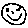
Label: smiley face